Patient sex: M
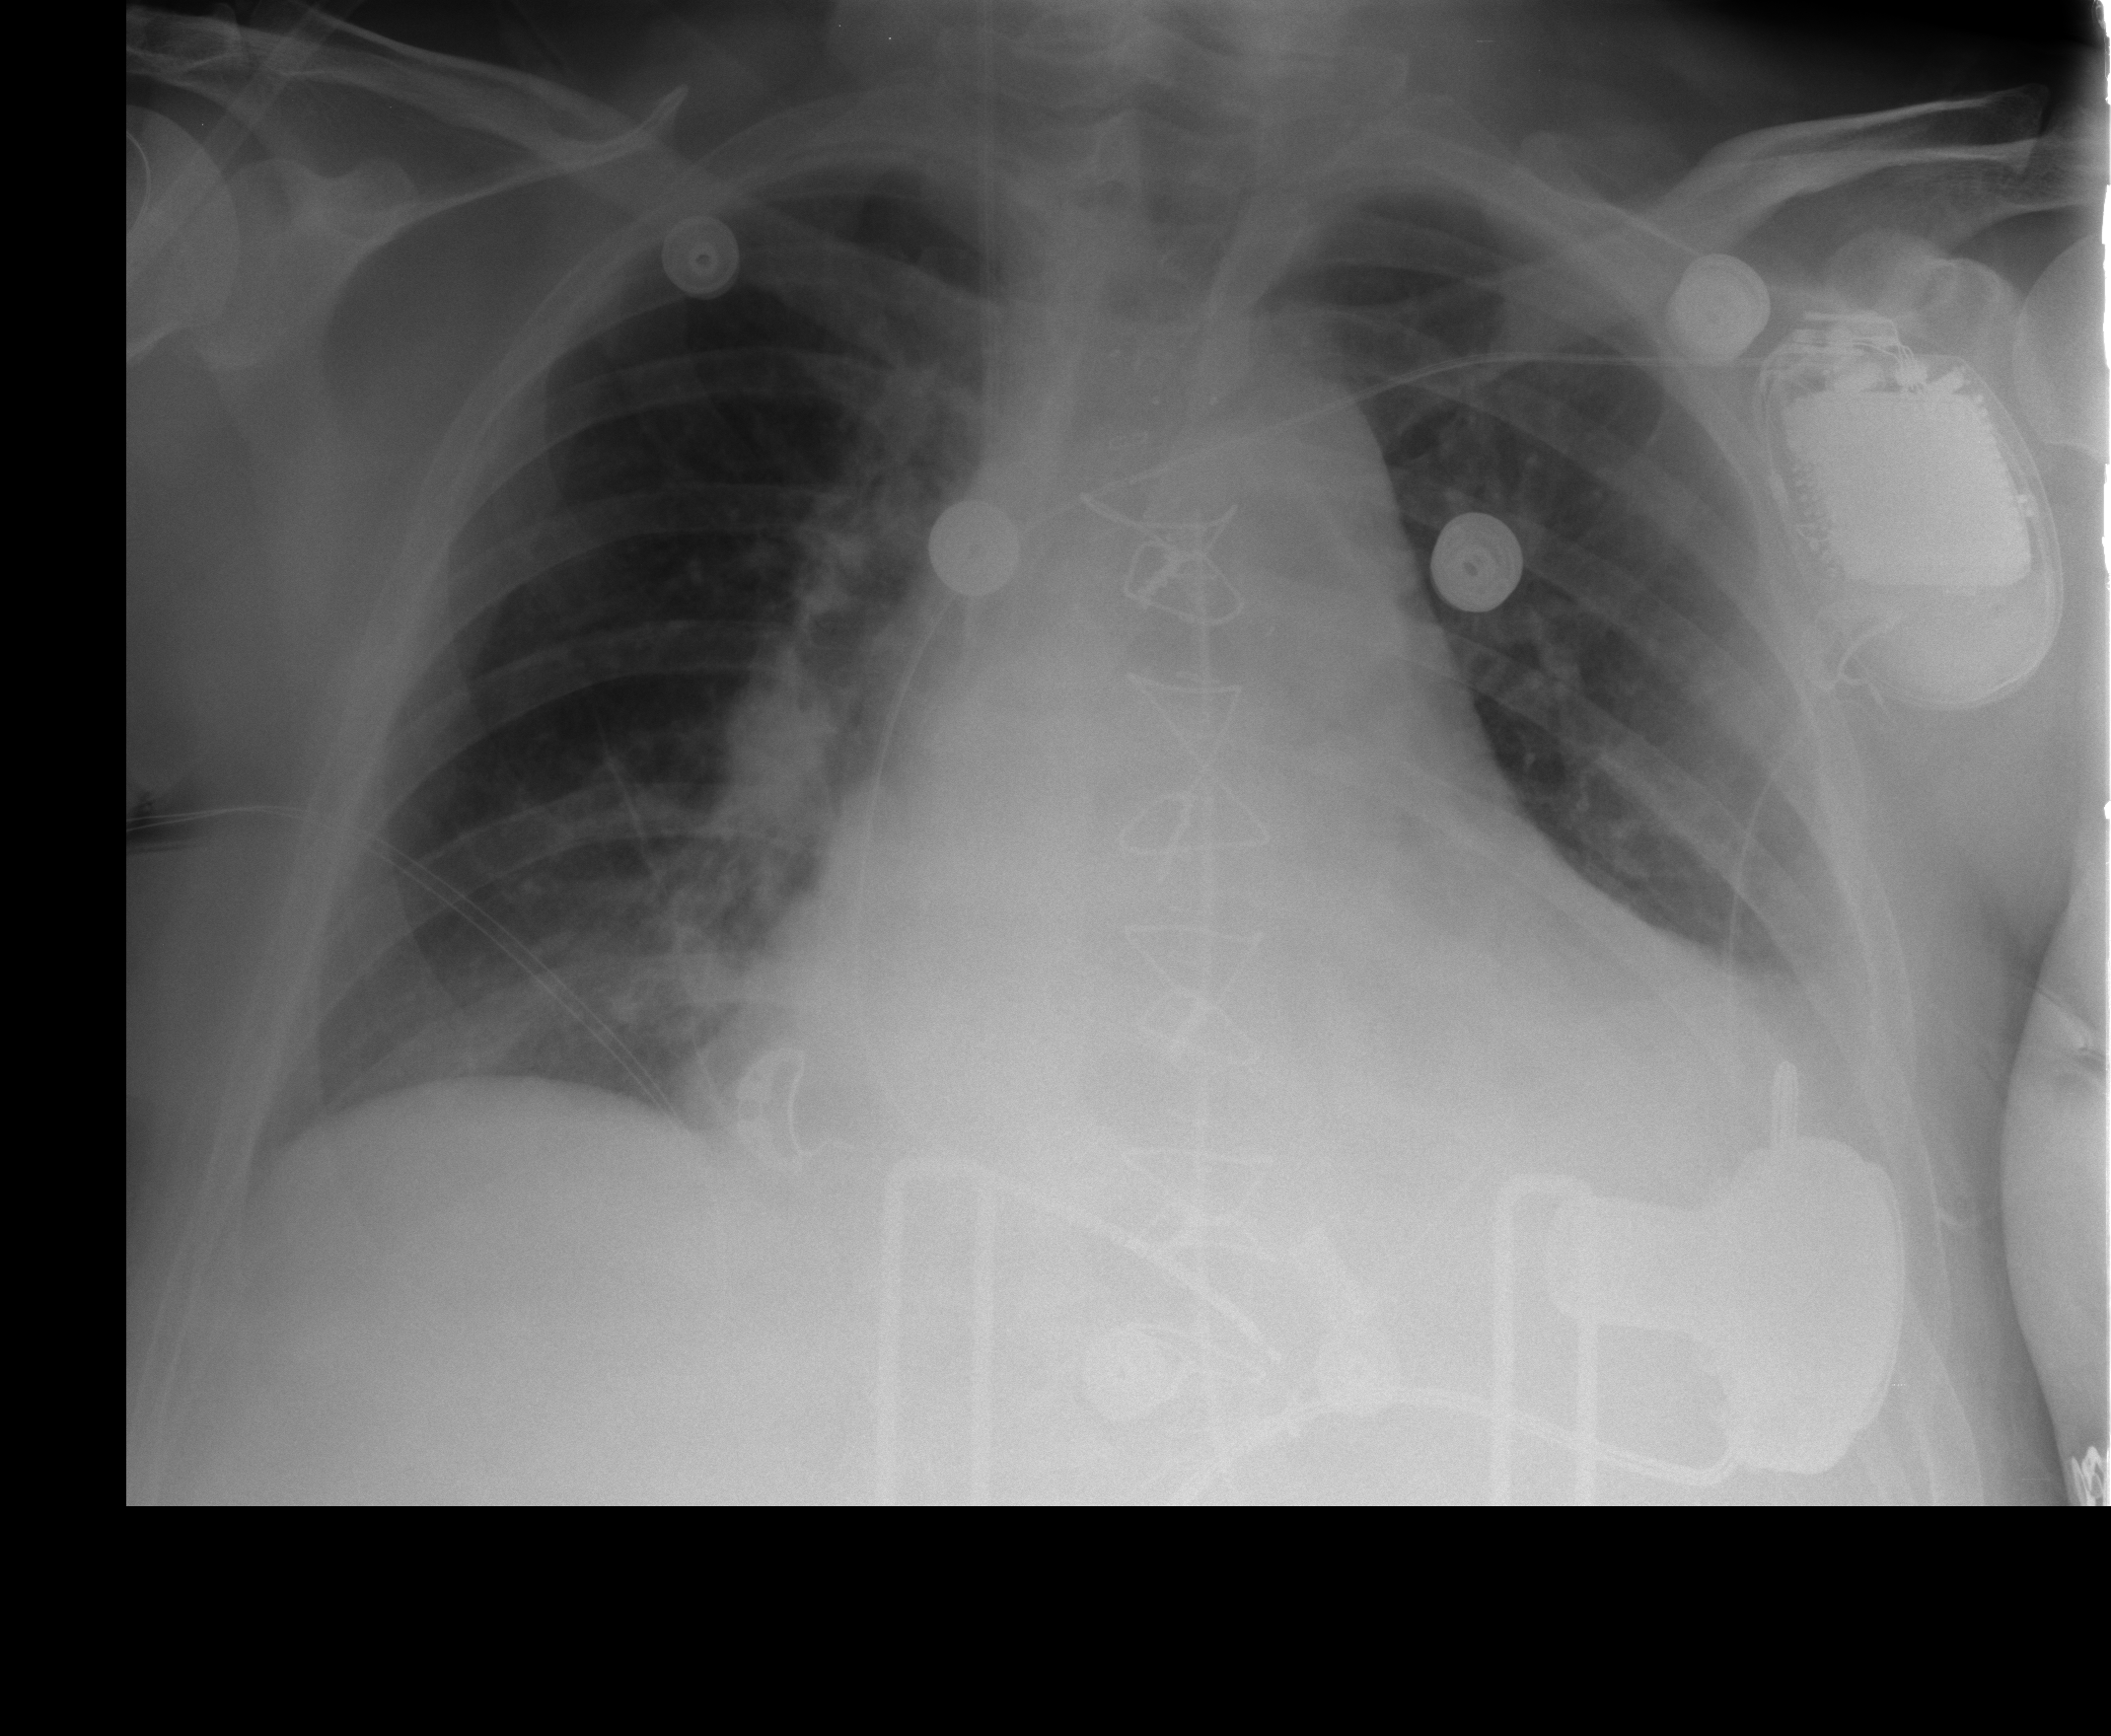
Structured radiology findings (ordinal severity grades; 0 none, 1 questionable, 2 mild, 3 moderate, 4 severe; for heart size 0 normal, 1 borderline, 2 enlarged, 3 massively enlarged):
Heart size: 2
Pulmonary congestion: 0
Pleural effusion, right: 0
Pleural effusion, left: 1
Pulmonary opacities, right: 0
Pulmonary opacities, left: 0
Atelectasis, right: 0
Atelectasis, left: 0